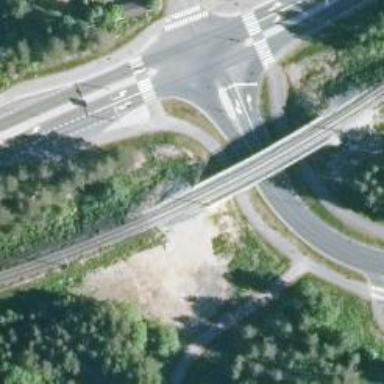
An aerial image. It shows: Bridge carrying continuous electrified railway tracks with contact line.